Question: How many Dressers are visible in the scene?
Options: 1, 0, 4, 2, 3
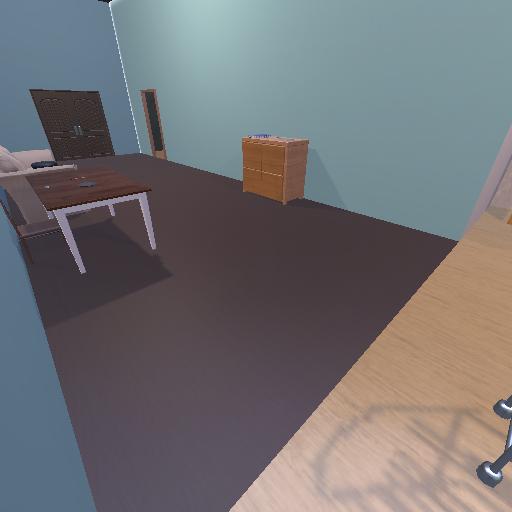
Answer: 1